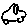
Label: car